Field crop: maize
Growth stage: 2
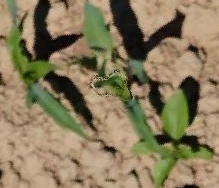
Species: maize